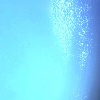
Label: water